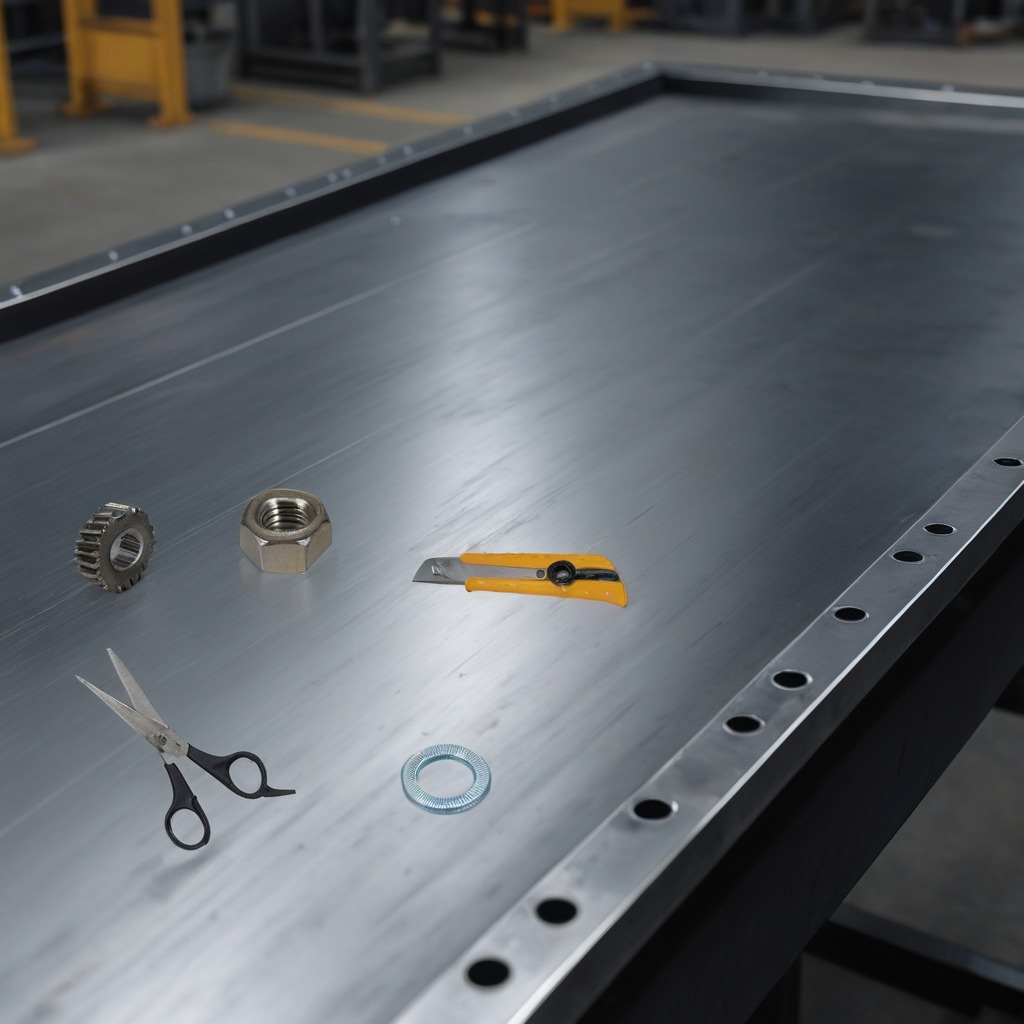
A steel gear with teeth, a utility knife, a flat metal washer, a metal nut, and a pair of scissors are lying on the cold steel table in a mining workshop.